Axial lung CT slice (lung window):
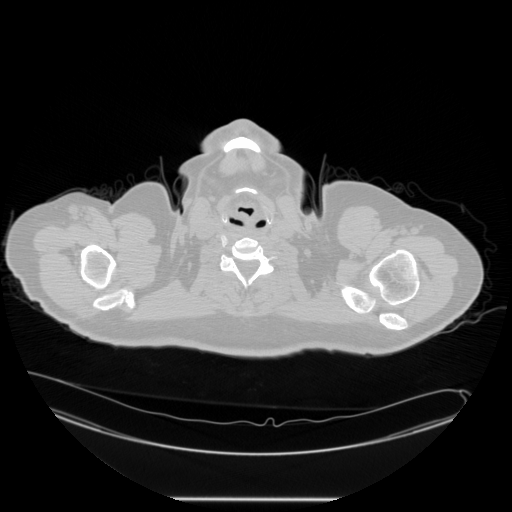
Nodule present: no